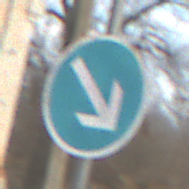
Verkehrszeichen: VorgeschriebeneVorbeifahrtRechts
Umgebung: Outdoor, Nature
Tageszeit: MorningAfternoon
Wetter: PartlyCloudy
Licht: Natural
Jahreszeit: Autumn
Kontrast: LowContrast